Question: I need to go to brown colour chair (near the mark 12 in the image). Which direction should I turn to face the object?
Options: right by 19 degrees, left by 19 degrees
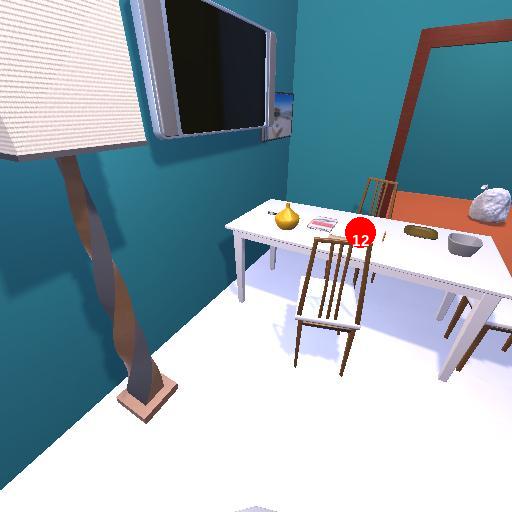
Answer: right by 19 degrees